Question: I use extJs 4.2.1 gridpanel with grouping feature in my form.
'''
features: [
{
ftype: 'grouping',
groupHeaderTpl: '<b>{[values.children[0].data.typeName]}</b>',
hideGroupedHeader: false,
collapsible : false,
startCollapsed: false,
id: 'directorInfoGroupping'
}
],
'''
I have scroll(look at image) in buttom of my gridpanel, how I can delete or hide it?

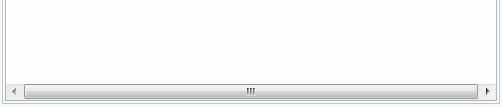
Answer: I find gridpanel property 'scroll':
'''
scroll : String/Boolean
Scrollers configuration. Valid values are 'both', 'horizontal' or 'vertical'. True implies 'both'. False implies 'none'.
'''
It helps me :)